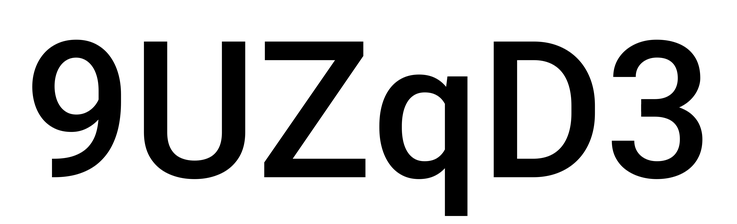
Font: Roboto_Medium